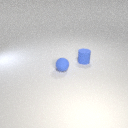
small blue rubber cylinder behind small blue rubber sphere